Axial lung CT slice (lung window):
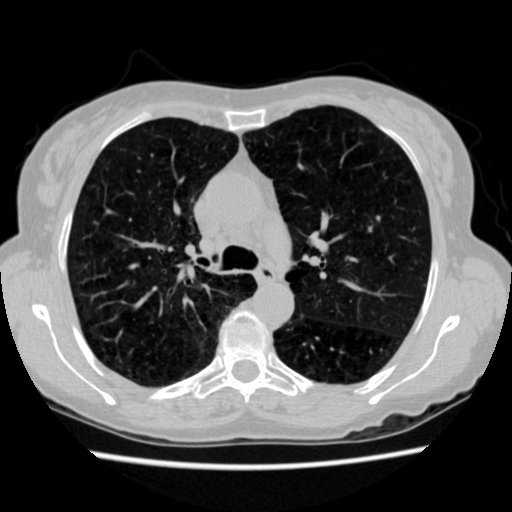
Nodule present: no